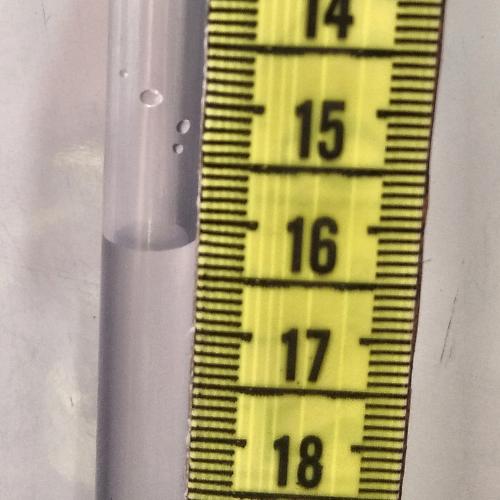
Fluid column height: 16.2 cm